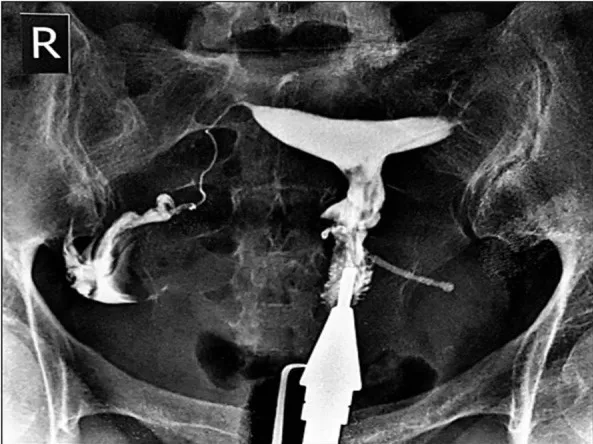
Hysterosalpingography demonstrating IUD out of uterine cavity.
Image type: radiology (x_ray)